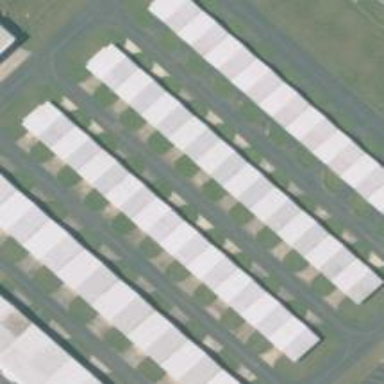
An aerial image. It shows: Hangar.